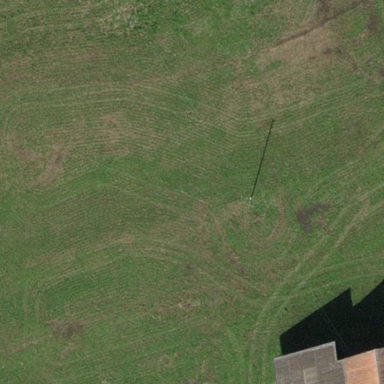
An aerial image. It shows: Area covered with grass.